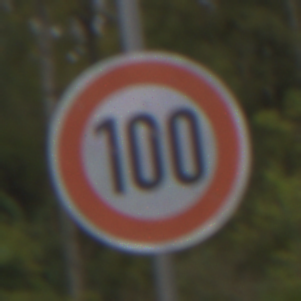
Verkehrszeichen: Geschwindigkeit100
Umgebung: Outdoor, Nature
Tageszeit: Midday
Wetter: Overcast
Licht: Natural
Jahreszeit: Autumn
Kontrast: LowContrast